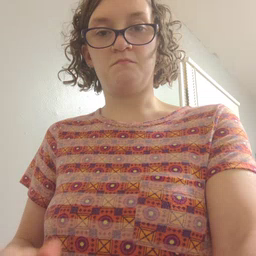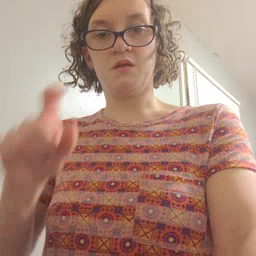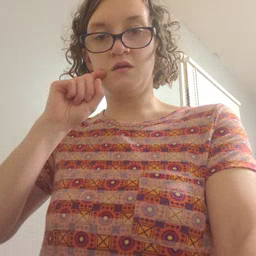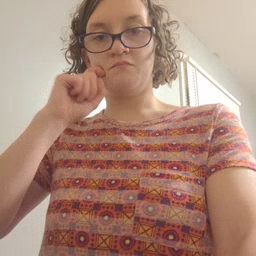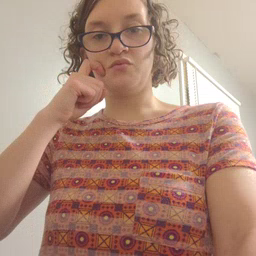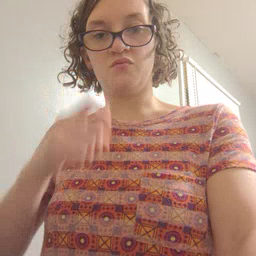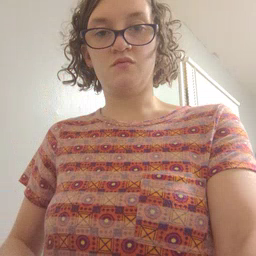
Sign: apple